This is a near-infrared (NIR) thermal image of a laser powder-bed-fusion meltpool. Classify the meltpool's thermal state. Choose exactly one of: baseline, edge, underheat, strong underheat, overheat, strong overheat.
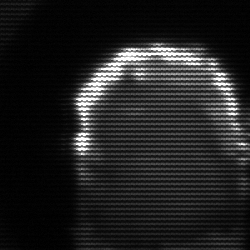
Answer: baseline